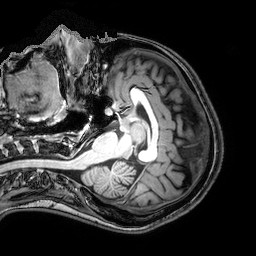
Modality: T1w
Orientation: coronal
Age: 21
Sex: female
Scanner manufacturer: philips
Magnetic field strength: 3 T
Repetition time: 8.091 s
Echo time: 3.699 s